Interaction volume radius: 5 \u00c5
Interaction volume height: 40 \u00c5
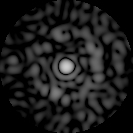
Disorder parameter: 0.8419